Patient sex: M
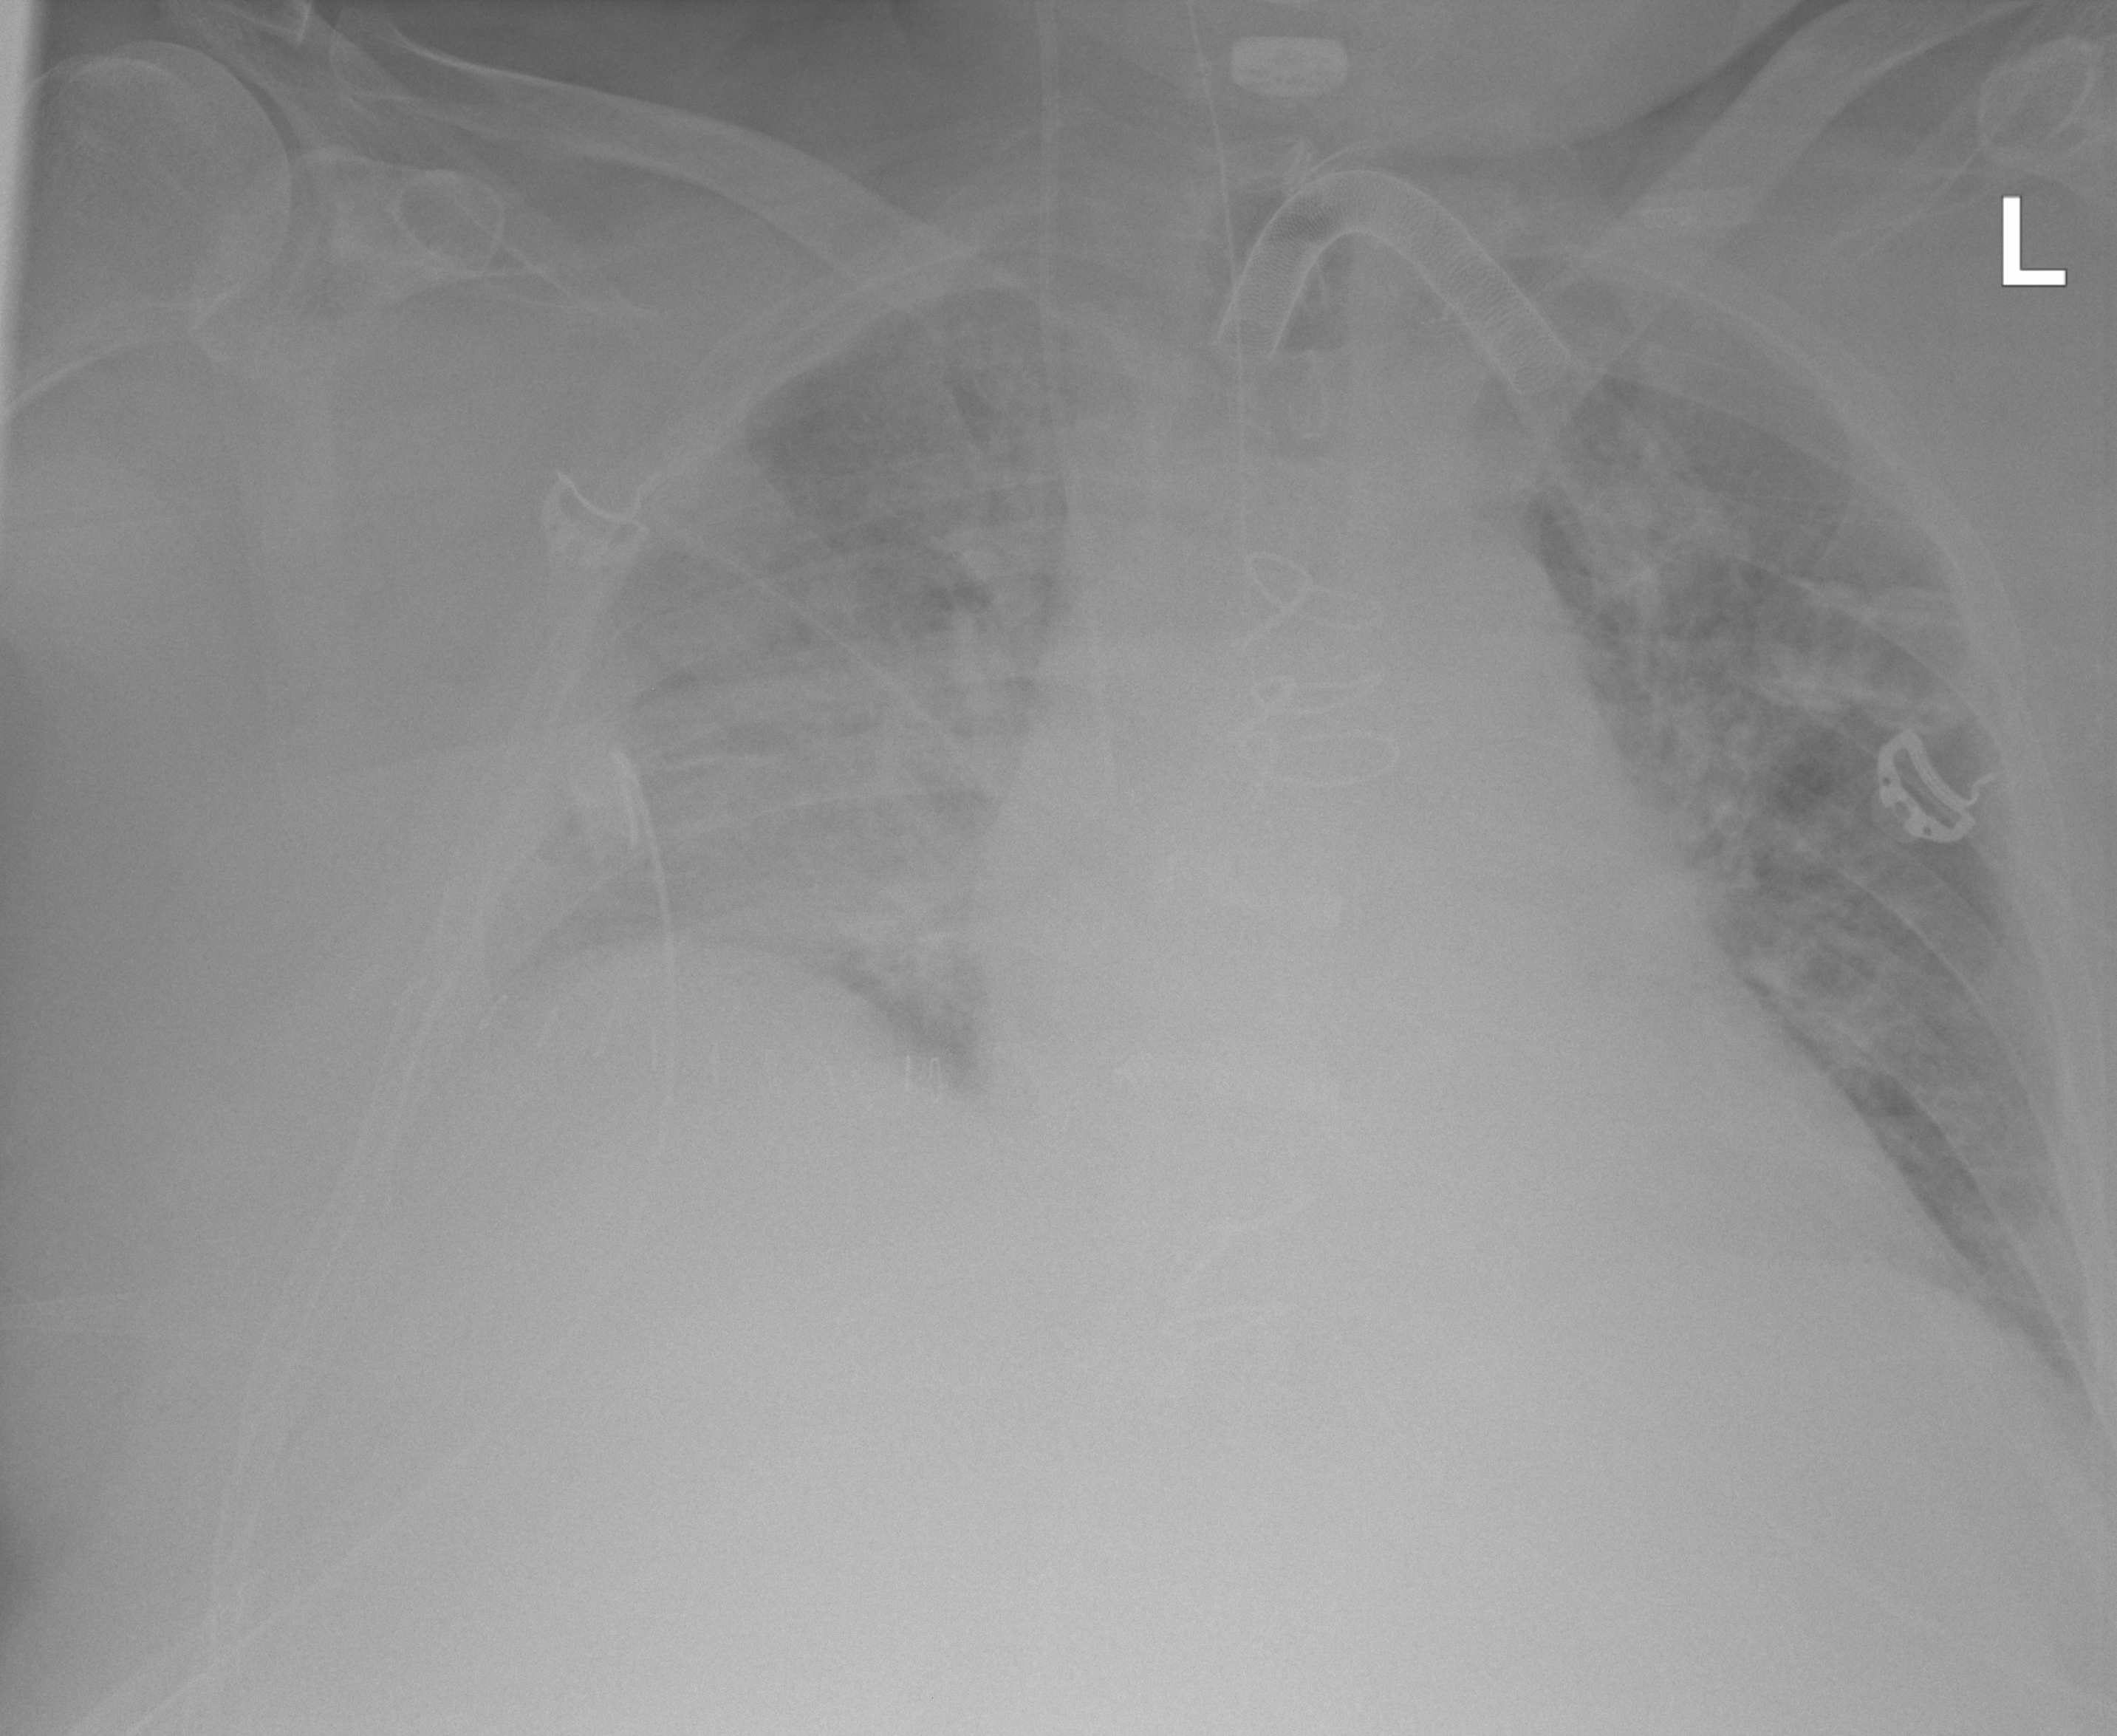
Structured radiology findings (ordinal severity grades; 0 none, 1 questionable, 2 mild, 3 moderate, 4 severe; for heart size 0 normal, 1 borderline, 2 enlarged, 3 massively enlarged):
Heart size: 2
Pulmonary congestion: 2
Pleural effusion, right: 0
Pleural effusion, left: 0
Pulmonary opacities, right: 2
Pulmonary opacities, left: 2
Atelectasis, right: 2
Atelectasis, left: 2